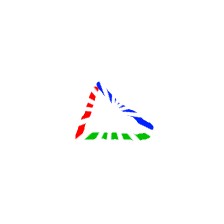
Shape: triangle